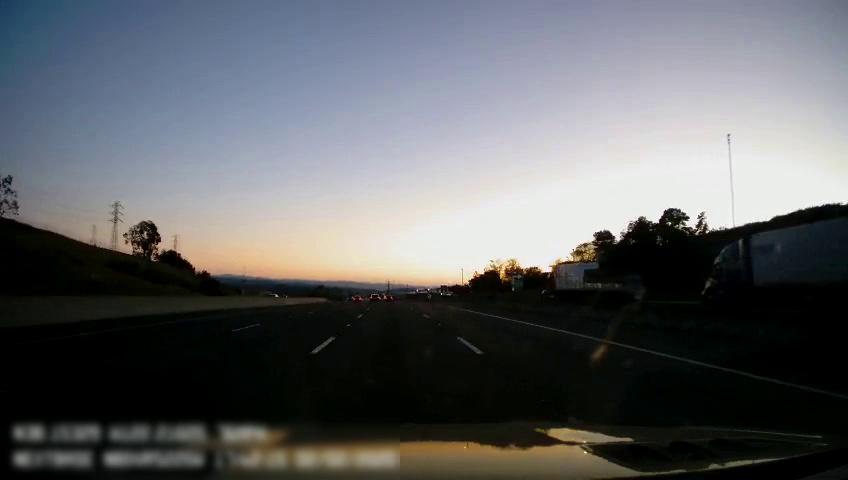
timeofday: Dusk/Dawn/Twilight
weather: Sunny
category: Drivable Space
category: Vehicles | Truck
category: Vehicles | Truck
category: Vehicles | SUV
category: Lanes | Alternate Lane
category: Lanes | Current Lane
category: Lanes | Current Lane
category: Lanes | Alternate Lane
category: Lanes | Alternate Lane
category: Traffic | Signs